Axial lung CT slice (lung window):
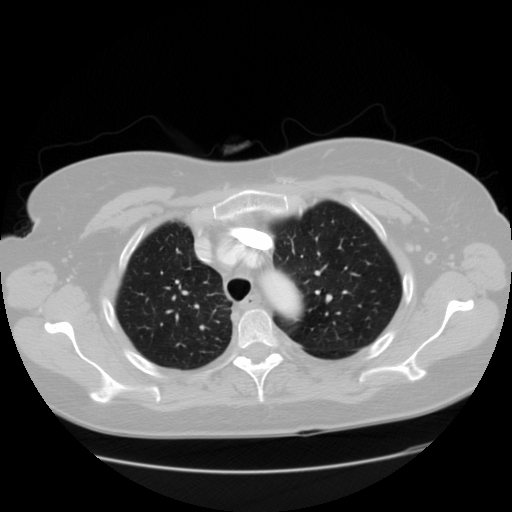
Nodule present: no